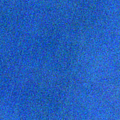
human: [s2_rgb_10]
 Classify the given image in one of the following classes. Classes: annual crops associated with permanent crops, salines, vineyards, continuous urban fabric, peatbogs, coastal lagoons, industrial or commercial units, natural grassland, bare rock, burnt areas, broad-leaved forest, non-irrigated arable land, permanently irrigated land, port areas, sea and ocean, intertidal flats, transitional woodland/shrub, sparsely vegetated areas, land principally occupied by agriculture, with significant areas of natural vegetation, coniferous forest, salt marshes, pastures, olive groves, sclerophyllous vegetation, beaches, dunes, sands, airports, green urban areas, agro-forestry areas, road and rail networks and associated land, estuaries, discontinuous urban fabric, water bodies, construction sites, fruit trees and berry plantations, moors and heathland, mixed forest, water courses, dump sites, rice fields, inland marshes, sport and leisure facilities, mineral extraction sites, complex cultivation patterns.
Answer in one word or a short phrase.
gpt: coniferous forest, mixed forest